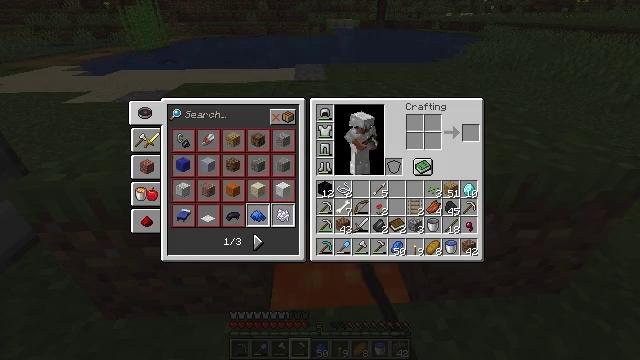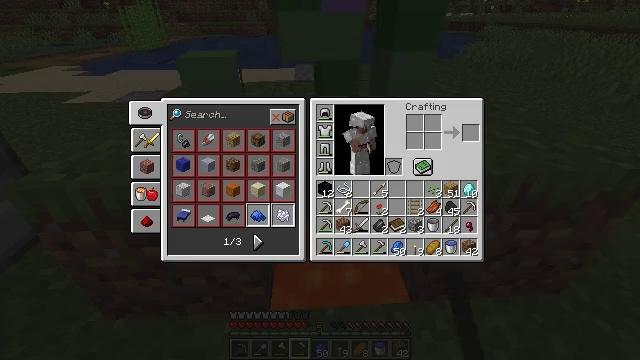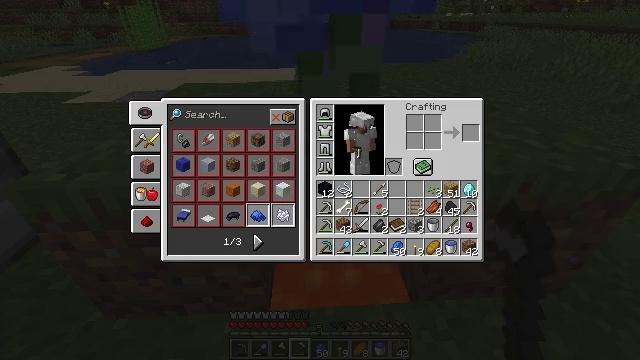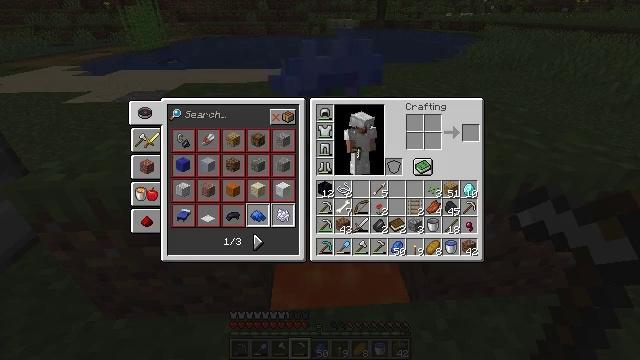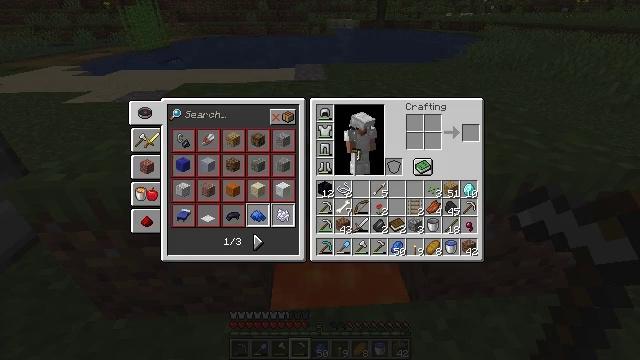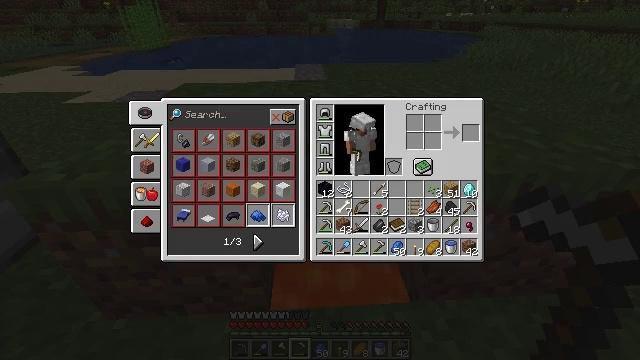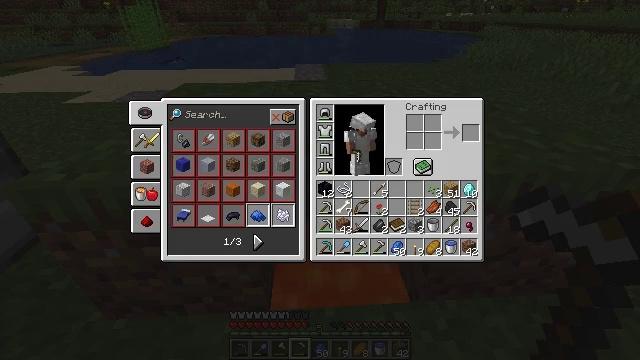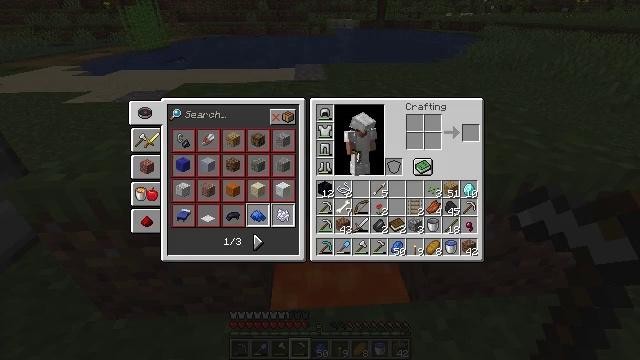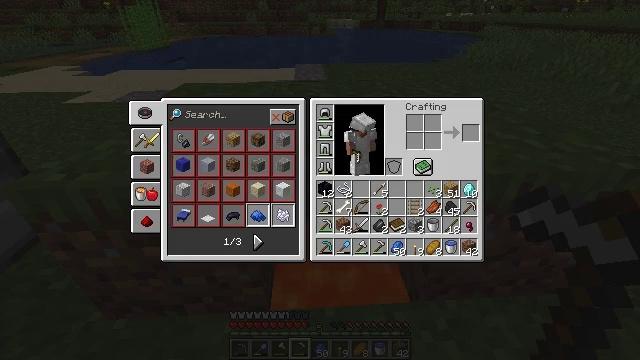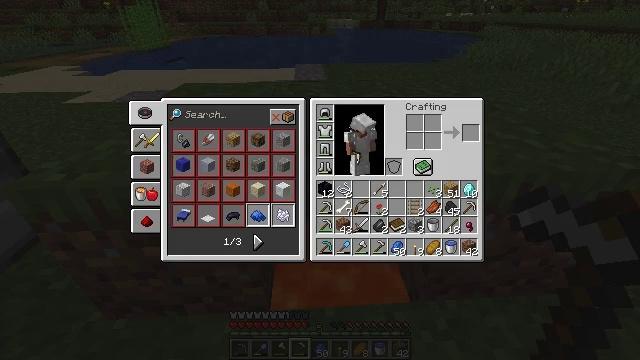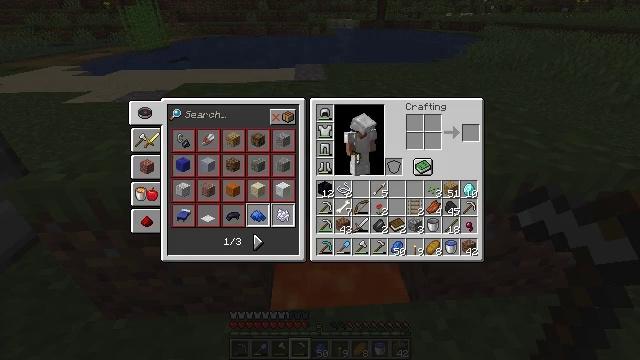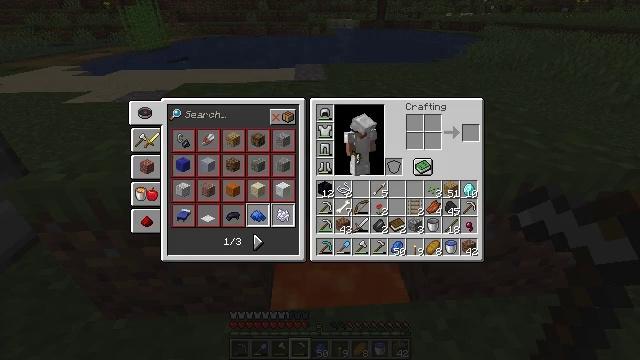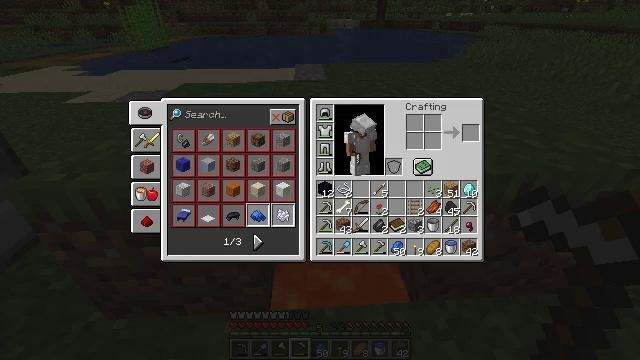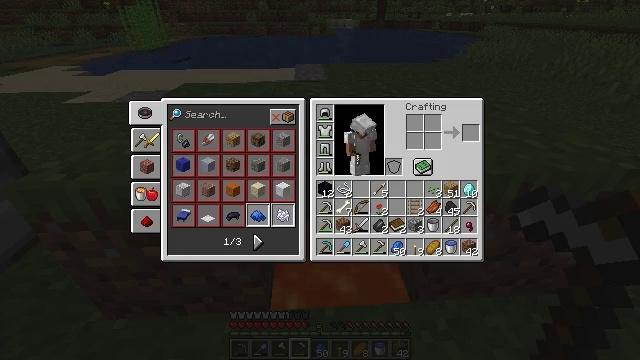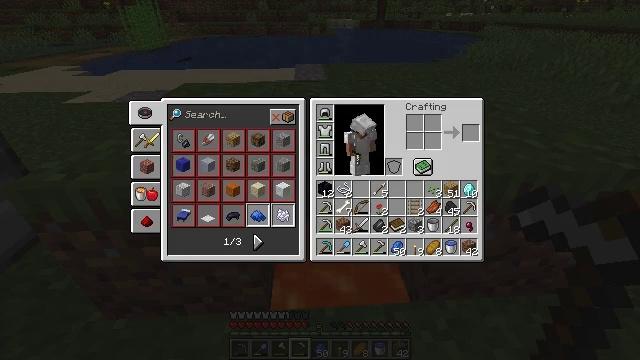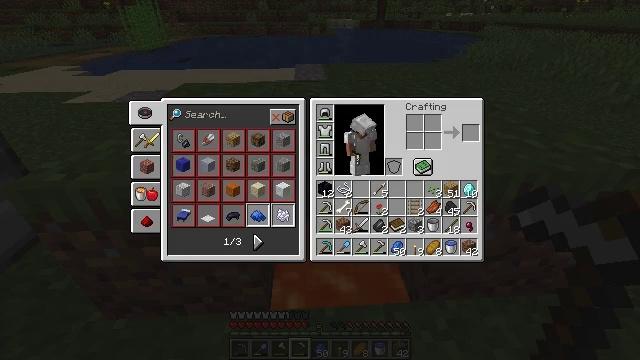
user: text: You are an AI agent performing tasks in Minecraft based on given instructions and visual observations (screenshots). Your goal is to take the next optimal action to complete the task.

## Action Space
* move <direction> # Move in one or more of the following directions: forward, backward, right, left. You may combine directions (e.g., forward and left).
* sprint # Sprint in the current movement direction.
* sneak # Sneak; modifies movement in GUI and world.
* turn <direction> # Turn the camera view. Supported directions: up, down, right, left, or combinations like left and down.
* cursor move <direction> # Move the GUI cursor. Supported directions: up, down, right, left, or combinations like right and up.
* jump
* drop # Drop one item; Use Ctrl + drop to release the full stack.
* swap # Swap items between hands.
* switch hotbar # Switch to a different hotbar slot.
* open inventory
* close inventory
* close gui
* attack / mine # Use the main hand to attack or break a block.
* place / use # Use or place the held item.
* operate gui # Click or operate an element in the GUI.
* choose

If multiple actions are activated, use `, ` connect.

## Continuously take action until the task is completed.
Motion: motion action
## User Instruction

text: Gather sugar cane for crafting.
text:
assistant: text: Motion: open gui
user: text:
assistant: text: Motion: no_op
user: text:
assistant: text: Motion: cursor move down
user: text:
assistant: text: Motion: cursor move down
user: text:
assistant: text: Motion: no_op
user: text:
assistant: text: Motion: no_op
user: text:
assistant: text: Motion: no_op
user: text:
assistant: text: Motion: cursor move down
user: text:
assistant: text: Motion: cursor move left and down
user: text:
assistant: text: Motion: no_op
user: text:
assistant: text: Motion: no_op
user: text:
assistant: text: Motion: no_op
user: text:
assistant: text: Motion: no_op
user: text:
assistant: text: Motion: no_op
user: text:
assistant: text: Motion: no_op
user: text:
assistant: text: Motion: no_op
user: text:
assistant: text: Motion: no_op
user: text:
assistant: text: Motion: turn left, close gui
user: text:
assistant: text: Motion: turn left and down
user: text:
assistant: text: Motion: turn left
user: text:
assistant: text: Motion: turn left and up
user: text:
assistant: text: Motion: move forward, turn left and up
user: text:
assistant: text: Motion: move forward, turn left and up
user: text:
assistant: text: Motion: move forward, turn left and up
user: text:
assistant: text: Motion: move forward, turn left
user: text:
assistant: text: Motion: move forward, turn left and up
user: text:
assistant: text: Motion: move forward
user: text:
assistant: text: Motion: move forward
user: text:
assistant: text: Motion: move forward
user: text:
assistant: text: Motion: move forward and move left